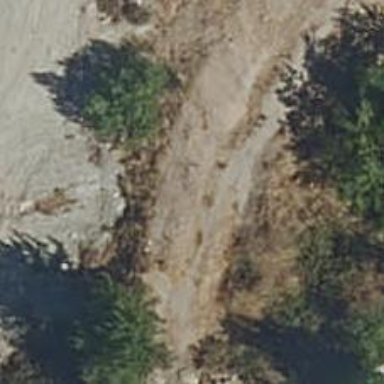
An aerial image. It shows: Path along embankment.